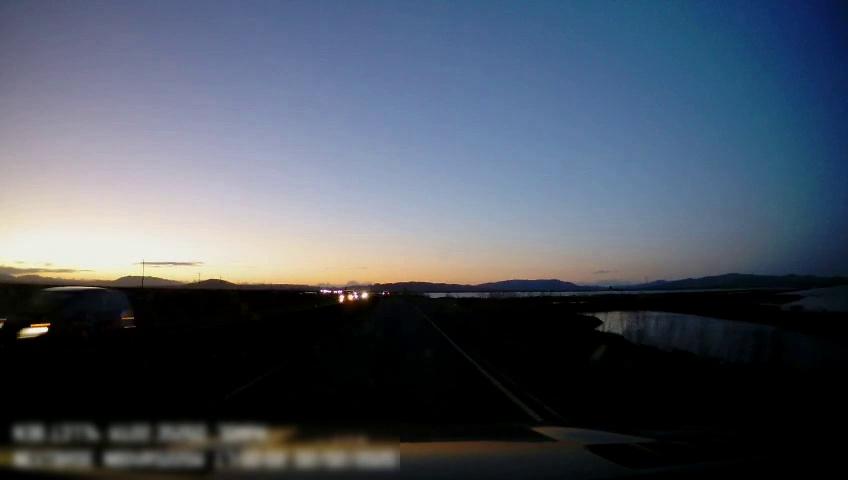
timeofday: Dusk/Dawn/Twilight
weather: Sunny
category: Drivable Space
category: Vehicles | Car
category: Vehicles | Car
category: Lanes | Current Lane
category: Lanes | Alternate Lane